高一 · 代数
已知函数 $f(x)=\left\{\begin{array}{ll}2 \sqrt{x}, & 0 \leq x \leq 1, \\ \frac{1}{x}, & x>1 .\end{array}\right.$ 若关于 $x$ 的方程 $f(x)=-\frac{1}{4} x+a(a \in \mathbf{R})$ 恰有两个互异的实数解, 则 $a$ 的取值范围为 . (6 分)
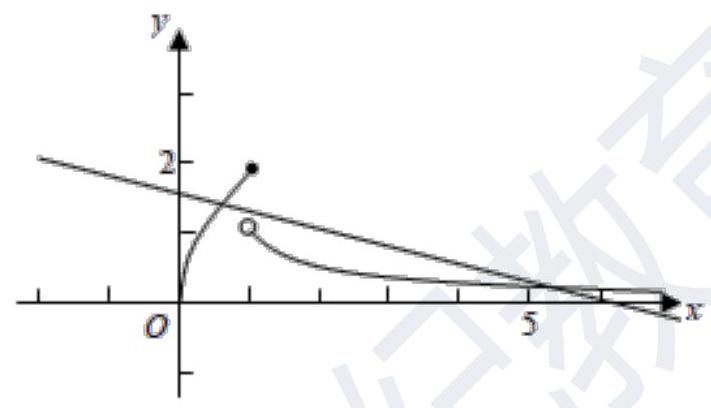
答案: 函数 $f(x)=\left\{\begin{array}{ll}2 \sqrt{x}, & 0 \leq x \leq 1, \\ \frac{1}{x}, & x>1\end{array}\right.$ 的图象,

以及直线 $y=-\frac{1}{4} x$, 如图,

关于 $x$ 的方程 $f(x)=-\frac{1}{4} x+a(a \in \mathbf{R})$ 恰有两个互异的实数解,

即为 $y=f(x)$ 和 $y=-\frac{1}{4} x+a(a \in \mathbf{R})$ 的图象有两个交点,

平移直线 $y=-\frac{1}{4} x$, 考虑直线经过点 $(1,2)$ 和 $(1,1)$ 时, 有两个交点, 可得 $a=\frac{9}{4}$ 或 $a=\frac{5}{4}$,

考虑直线 $y=-\frac{1}{4} x+a(a \in \mathbf{R})$ 与 $y=\frac{1}{x}$ 在 $x>1$ 时相切, $a x-\frac{1}{4} x^{2}=1$,

由 $\Delta=a^{2}-1=0$, 解得 $a=1$ （-1舍去）,

所以 $\boldsymbol{a}$ 的取值范围是 $\left[\frac{5}{4}, \frac{9}{9}\right] \cup\{1\}$.